Question: I put a button centered in my page but the css filter that i have write for html tag is also applied to my button. How an i avoid that ?

'''
<body>
<div class="button">
<a href="#">START EXPERIENCE</a>
</div>
</body>
'''
'''
html {
background: url(../img/cover2.jpg) no-repeat center center fixed;
-webkit-background-size: cover;
-moz-background-size: cover;
-o-background-size: cover;
background-size: cover;
-webkit-filter: brightness(0.5);
filter: brightness(0.5);
// Browser Specific
-moz-filter: brightness(0.5);
-o-filter: brightness(0.5);
-ms-filter: brightness(0.5);
font-family: "Helvetica Neue", Helvetica, Arial, sans-serif;
}
.button {
position: absolute;
left: 40%;
top: 50%;
-webkit-filter: none;
}
.button a {
text-decoration: none;
border: 2px white solid;
color: white;
padding: 25px;
padding-left: 100px;
padding-right: 100px;
-webkit-border-radius: 10px;
-moz-border-radius: 10px;
border-radius: 0px;
text-transform: uppercase;
font-weight: bold;
font-size: 22px;
}
.button a:hover {
background: white;
color: black;
color: rgba(0, 0, 0, 0.5);
}
'''
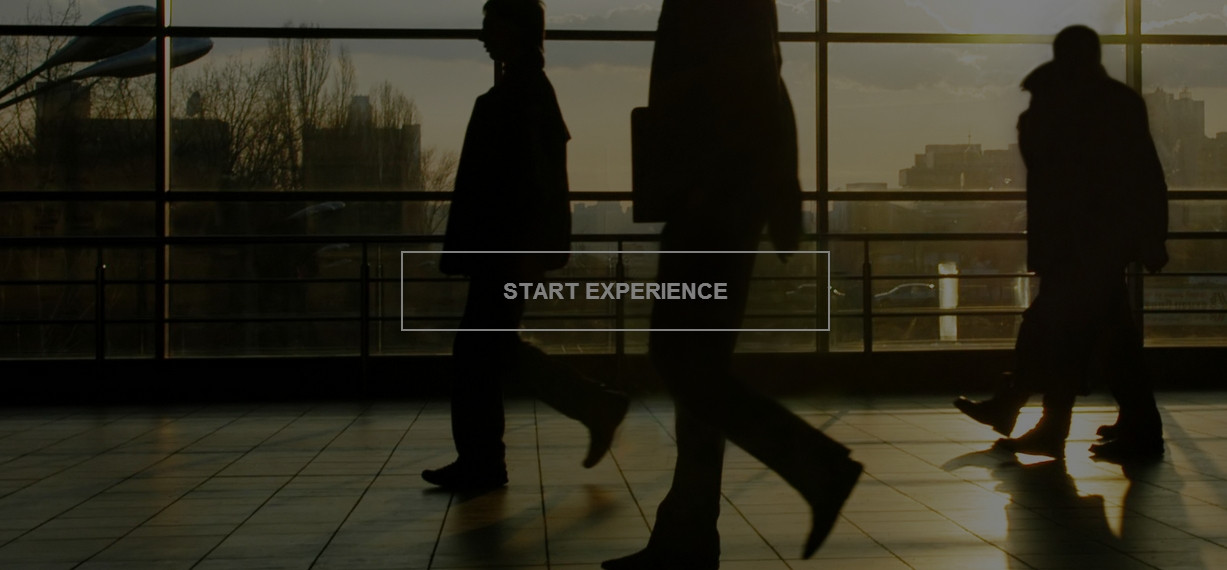
Answer: I have applied the technique below to a single div but it can be extended to the page as a whole.
<URL>
'''
<div class="wrapper">
<img src="http://lorempixel.com/400/400/sports/1/" alt="" />
<div class="button">Some Text</div>
</div>
'''
'''
* {
-webkit-box-sizing: border-box;
-moz-box-sizing: border-box;
box-sizing: border-box;
}
.wrapper {
width:400px;
height:400px;
margin:25px auto;
position: relative;
}
.wrapper img {
position: absolute;
top:0;
left:0;
width:100%;
height:100%;
-webkit-filter: brightness(0.5);
// Browser Specific
-moz-filter: brightness(0.5);
-o-filter: brightness(0.5);
-ms-filter: brightness(0.5);
filter: brightness(0.5);
}
.button {
position: absolute;
top:50%;
left:50%;
-wekbit-transform:translate(-50%,-50%);
transform:translate(-50%,-50%);
color:black;
font-weight: bold;
border:1px solid white;
padding:1em;
background-image: url(http://lorempixel.com/400/400/sports/1/);
background-position: center center;
}
'''